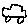
Label: car